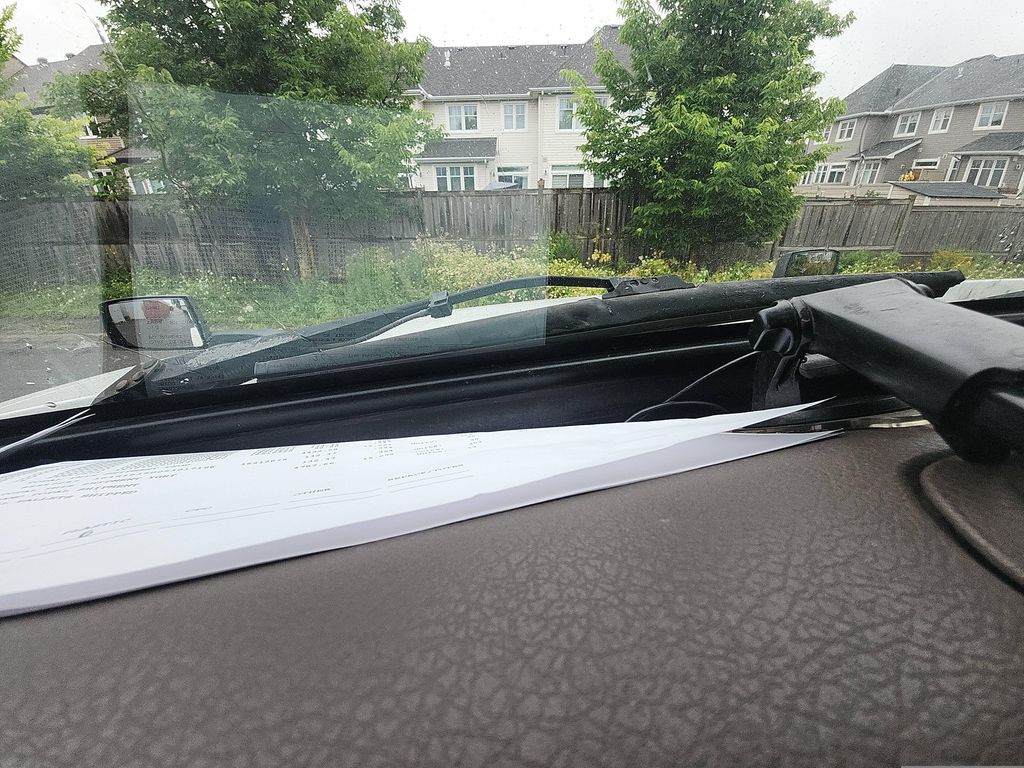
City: ottawa-gatineau